Question: So this seems like a dumb problem to have. I may be going about it wrong so if anyone could suggest another way of doing this i would love to try it out.
I have a FIXED Navigation bar built with Zurb Foundation 4
'''
<div class="fixed">
<nav class= "top-bar">
<ul class="title-area">
<li>
<h2><%= link_to image_tag("officialLogo-100x197.png", :size => "100x197", :class => "logo" ) + "AppDomum", root_path, :class => "textlogo" %></h2>
</li>
<li class="toggle-topbar menu-icon"><a href="#"><span>Menu</span></a></li>
</ul>
<section class="top-bar-section">
<ul class="right">
#links .....
</ul>
'''
The image that is displayed for the title is larger than the navigation bar. I actually like it hanging down from the nav bar and i have a media query setup to remove it on smaller screens so it is not hanging over content.
Problem: The '<div class= "fixed">' wraps the navigation bar and the image all the way across the page. Because the image hangs below the nav bar anything behind it is not clickable. the entire top part of the page is unclickable. For a form i am unable to select a text box to edit. Because the navbar is fixed it affects the entire page depending on how far you have scrolled. Is there a way to have them fixed but without having the fixed tag grab all the empty space? Is there another way to do this?

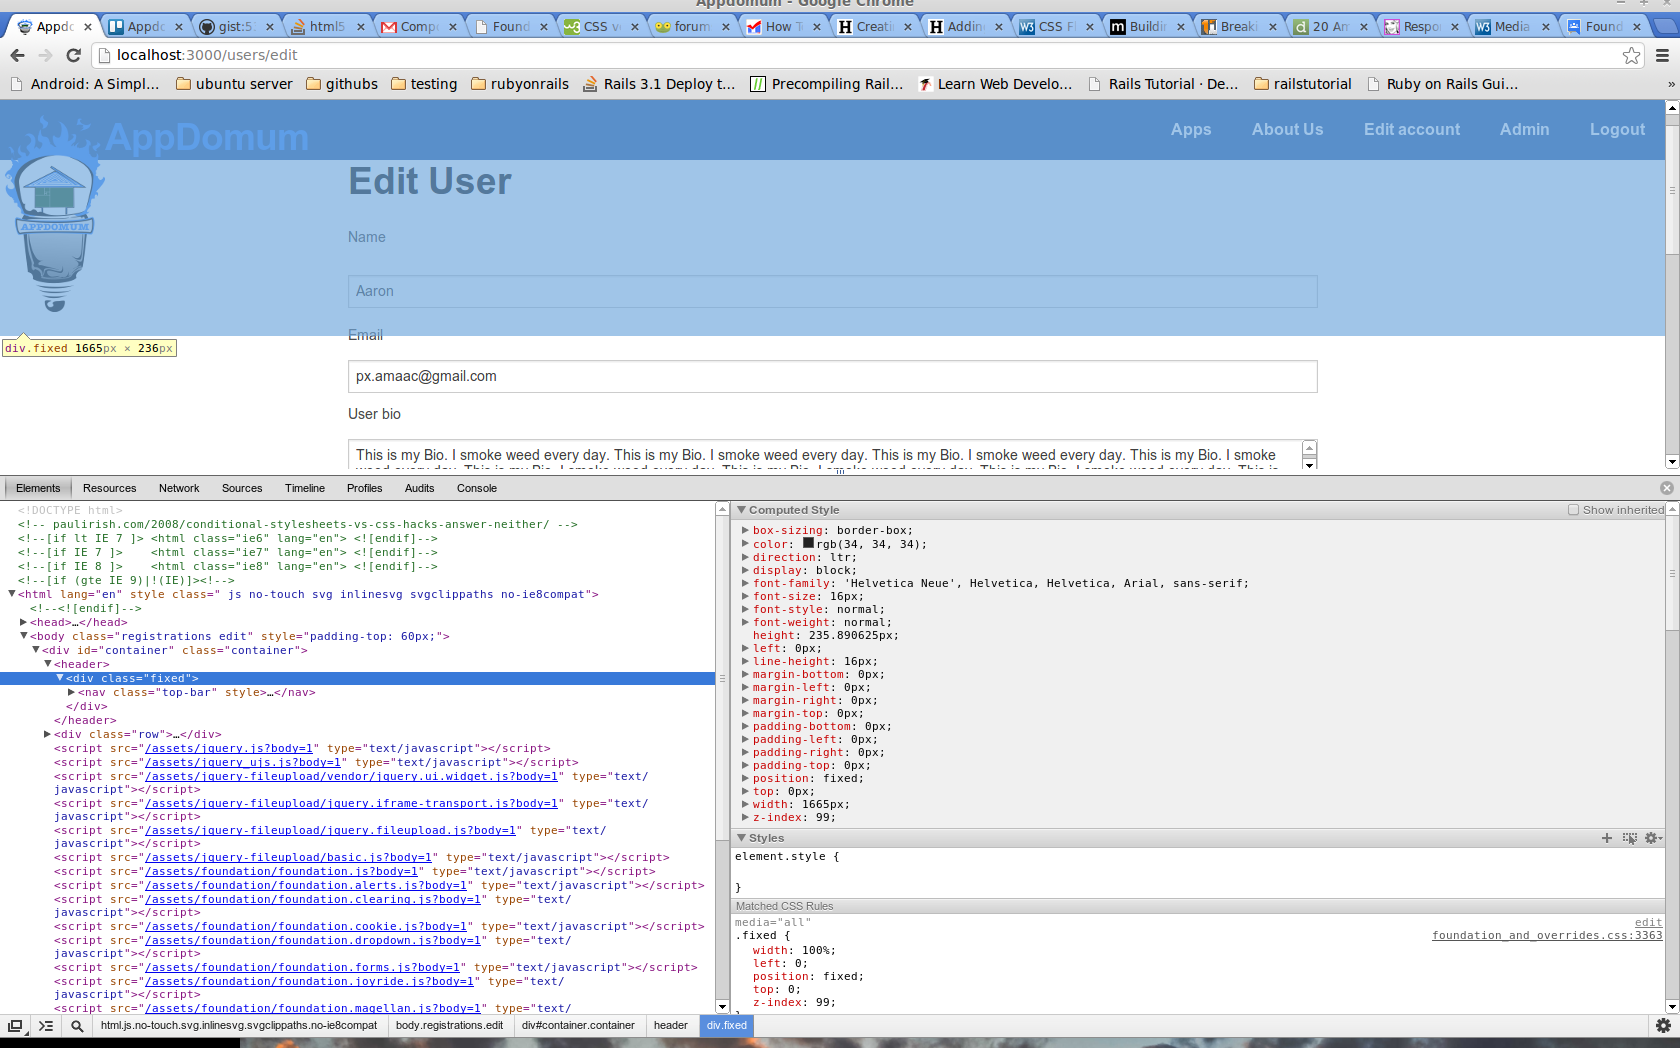
Answer: I did Solve this after much research.
here is the code to solve the issue or at least what i hacked together to get what i want.
This is the navigation bar.
'''
<div class="fixed">
<nav class= "top-bar">
<ul class="title-area">
<li>
<h2><%= link_to "AppDomum", root_path, :class => "textlogo" %></h2>
</li>
<li class="toggle-topbar menu-icon"><a href="#"><span>Menu</span></a></li>
</ul>
<section class="top-bar-section">
<ul class="right">
#links .....
</ul>
</section
</nav>
</div>
<div class= "fixed-icon">
<%=link_to image_tag("officialLogo-100x197.png", :size => "100x197", :class => "logo" ), root_path %>
</div>
'''
I separated the icon and the Text but kept both of them as links to the home page. Giving the illusion that they are both part of the title. There is a media query that hides the image and removes the margin on the title.
And Here is the CSS. I basically searched around the html and css files of the site until i found the "fixed" class and stole the css modification and then changed the width to be small so it does not mask everything else.
'''
@media only screen and (min-width: 768px) {
.title-area {
margin-left: 6em;
}
}
.fixed-icon {
@extend .hide-for-small;
width: 10%;
left: 0;
position: fixed;
top: 0;
z-index: 99;
}
.title-area {
padding: 5px 5px;
font-weight: bold;
letter-spacing: -1px;
}
'''